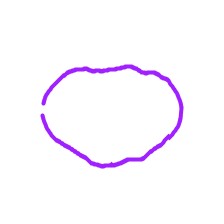
Shape: circle